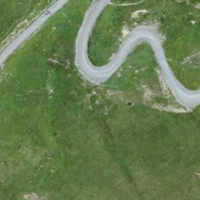
EUNIS habitat code: 26
Species observed at this site:
Marmota marmota